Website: crate-barrel
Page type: account-selection
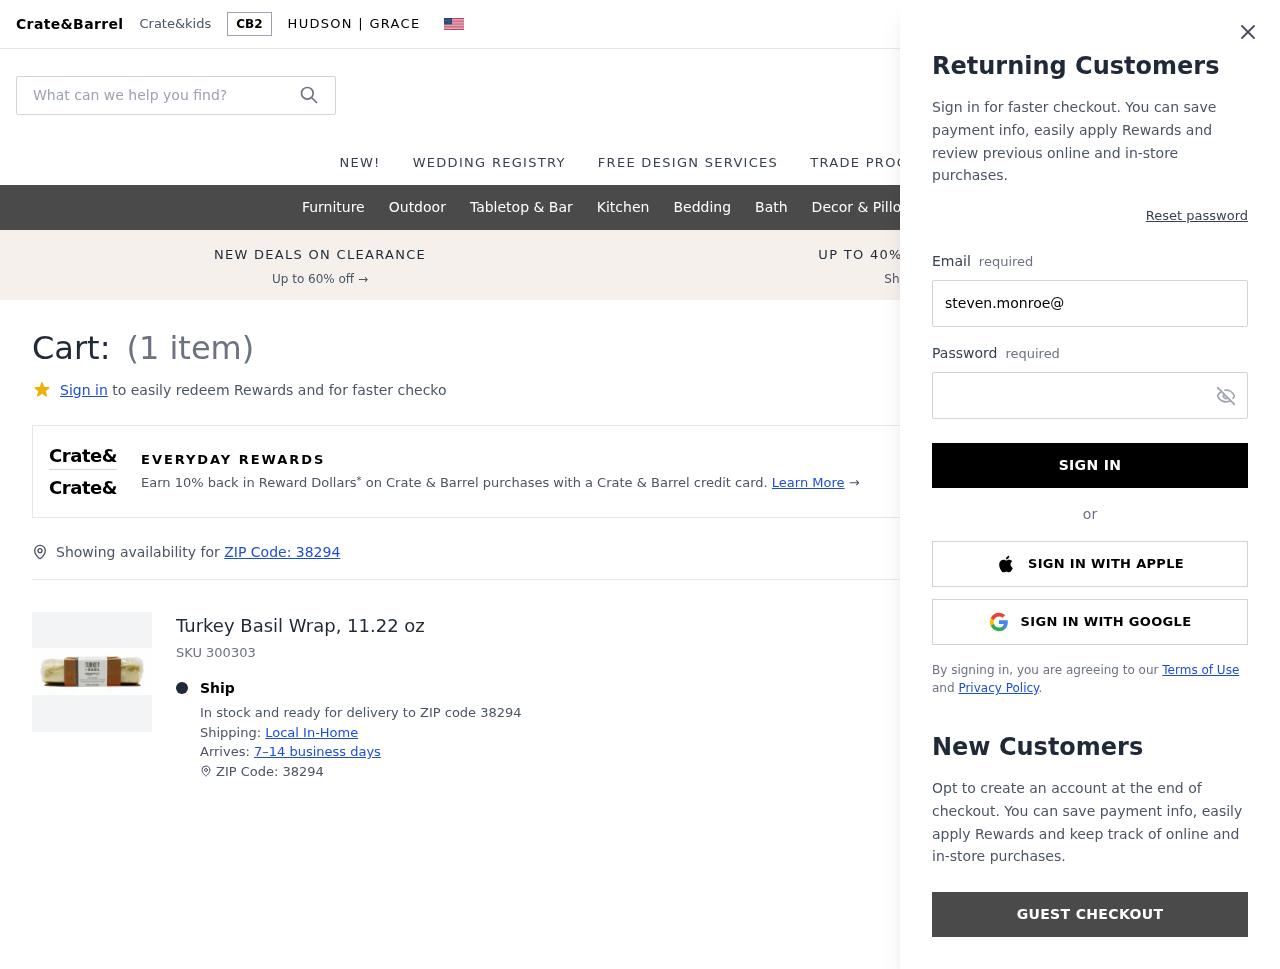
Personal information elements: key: PII_EMAIL
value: steven.monroe@gmail.com
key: PII_POSTCODE
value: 38294
Product elements: key: PRODUCT1_NAME
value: Turkey Basil Wrap, 11.22 oz
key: PRODUCT1_QUANTITY
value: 1
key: PRODUCT1_SKU
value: SKU 300303
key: PRODUCT1_ORIGINAL_PRICE
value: $8.74
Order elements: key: ORDER_NUM_ITEMS
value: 1
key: ORDER_SUBTOTAL
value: $6.99
Search elements: key: HEADER_SEARCH
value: What can we help you find?